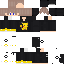
A female human skin with dark skin, wearing brown long hair dressed in a blue hoodie and black pants, featuring a closed mouth.